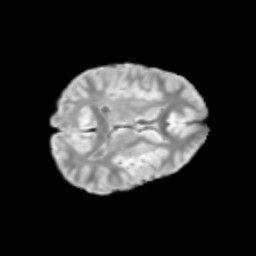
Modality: T2w
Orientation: axial
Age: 11
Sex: male
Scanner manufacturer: siemens
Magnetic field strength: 3 T
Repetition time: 3.8 s
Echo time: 0.07 s